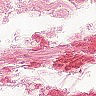
Metastatic tissue present: no